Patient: sex F, age 68
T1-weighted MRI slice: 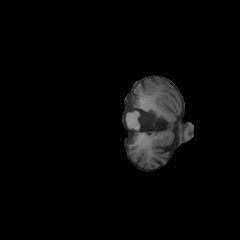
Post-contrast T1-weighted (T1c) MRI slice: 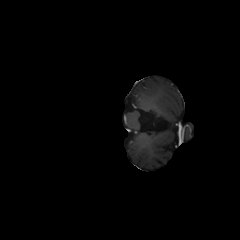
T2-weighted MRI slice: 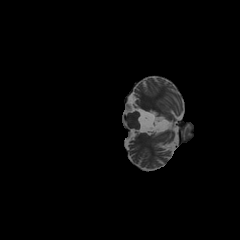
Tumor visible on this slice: no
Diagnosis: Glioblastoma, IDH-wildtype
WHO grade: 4